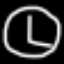
Label: clock